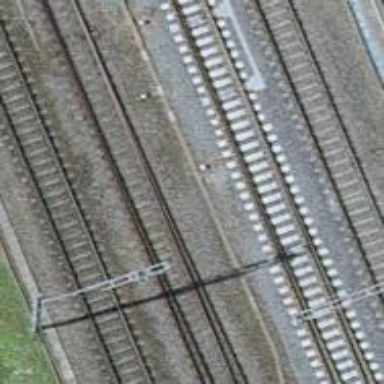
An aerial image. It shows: Single-track electrified railway with contact line.